Brain MRI, modality: ceT1
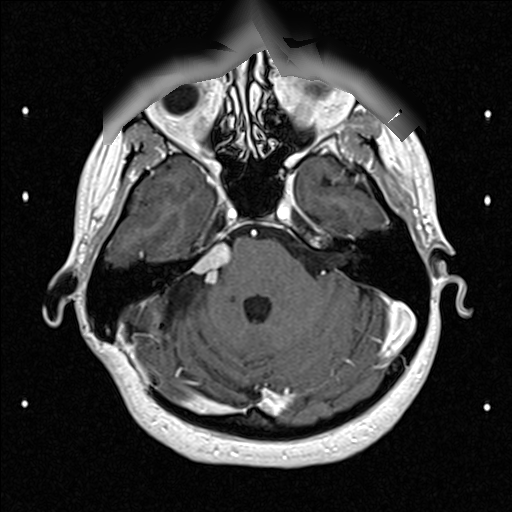